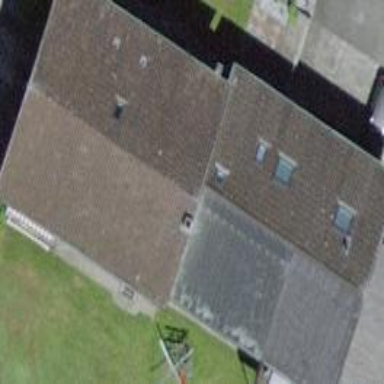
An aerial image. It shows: Terrace-style building with gabled roof.